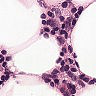
Metastatic tissue present: no